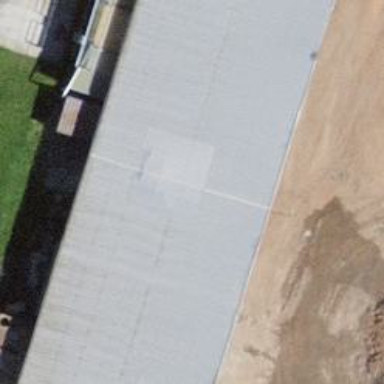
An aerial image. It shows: View of roof of building.